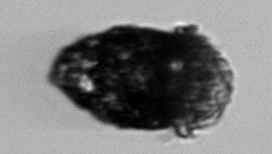
Label: Stenosemella_pacifica